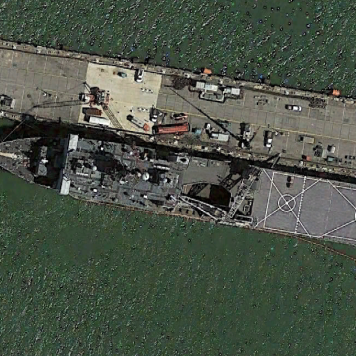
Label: Whitby_Island-class_dock_landing_ship